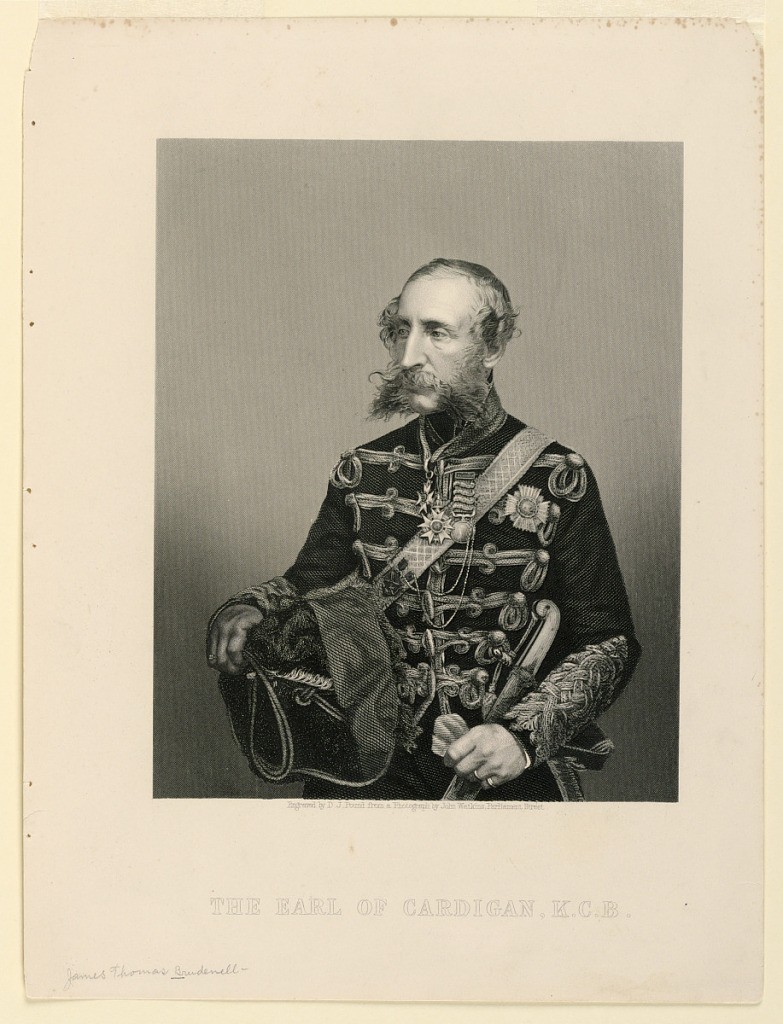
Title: Portrait of James Thomas Brudenell
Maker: D. J. Pound, British, active ca. 1860
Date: ca. 1860
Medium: Engraving on paper
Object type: Print
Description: Half length portrait of James Thomas Brudenell, Seventh Earl of Cardigan (1797-1868), shown facing slightly to the left. He wears full military uniform, his gloves in his left hand and hat in his right. He wears mutton-chop whiskers and mustache.